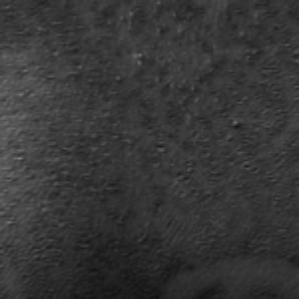
Label: frost